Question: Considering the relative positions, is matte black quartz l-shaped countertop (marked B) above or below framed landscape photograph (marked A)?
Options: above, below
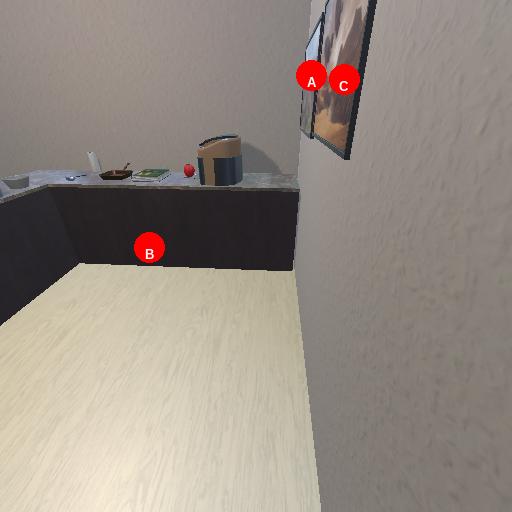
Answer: above